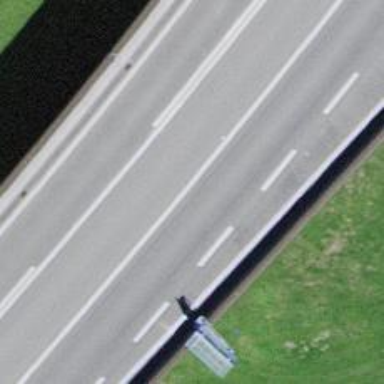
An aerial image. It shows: Motor road bridge with asphalt surface. The bridge is part of trunk highway.